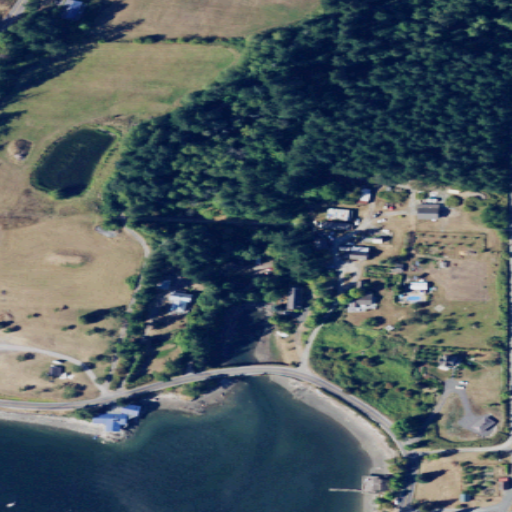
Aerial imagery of valley in Washington named Crow Valley containing pasture, low intensity development, open development, evergreen forest, herbaceous wetlands, open water, mixed forest, medium intensity development, barren land, and high intensity development